八年级 · 计数
为进一步增强中小学生“知危险会避险“的意识,某校初三年级开展了系列交通安全知识竞赛,从中随机抽取30名学生两次知识竞赛的成绩（百分制），并对数据（成绩）进行收集、整理、描述和分析.下面给出了部分信息.a.这30名学生第一次竞赛成绩和第二次竞赛成绩得分情况统计图:b.这30名学生两次知识竟赛获奖情况相关统计表:|||参与奖|优秀奖|卓越奖||:---:|:---:|:---:|:---:|:---:||第一次竞赛|人数|10|10|10|||平均分|82|87|95||第二次竞赛|人数|2|12|16|||平均分|84|87|93|(规定：分数$geqslant90，$获卓越奖;$85<$分数$<90$,获优秀奖;分数$<85$,获参与奖)c.第二次竟赛获卓越奖的学生成绩如下:d.两次竞赛成绩样本数据的平均数、中位数、众数如下表:||平均数|中位数|众数||:---:|:---:|:---:|:---:||第一次竞赛|$m$|87.5|88||第二次竞赛|90|$n$|91|根据以上信息，回答下列问题:（1）小松同学第一次竞赛成绩是89分,第二次竞赛成绩是91分,在图中用“O”圈出代表小松同学的点;(2)直接写出$m,n$的值;（3）哪一次竞赛中初三年级全体学生的成绩水平较高?请说明你的理由（至少两个方面）.
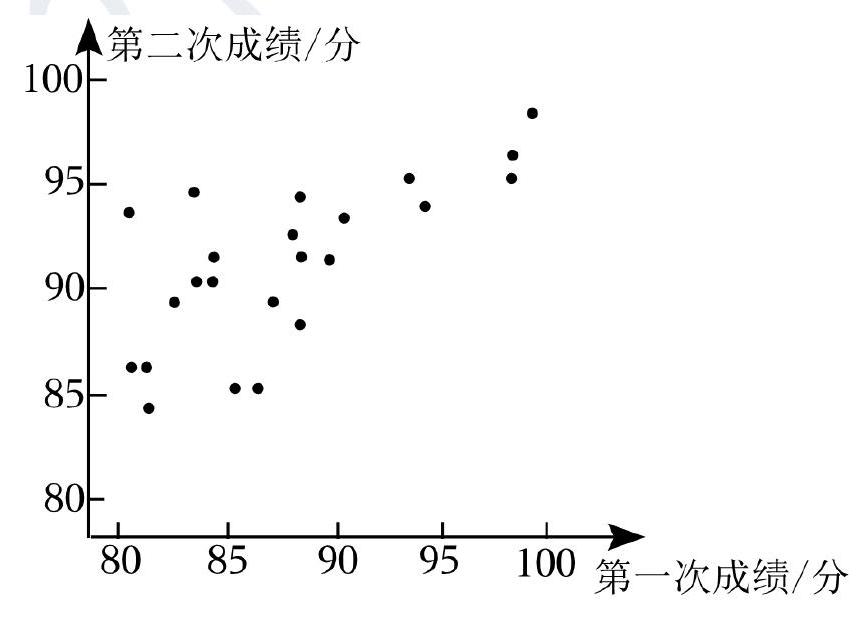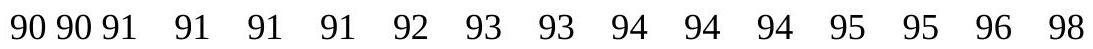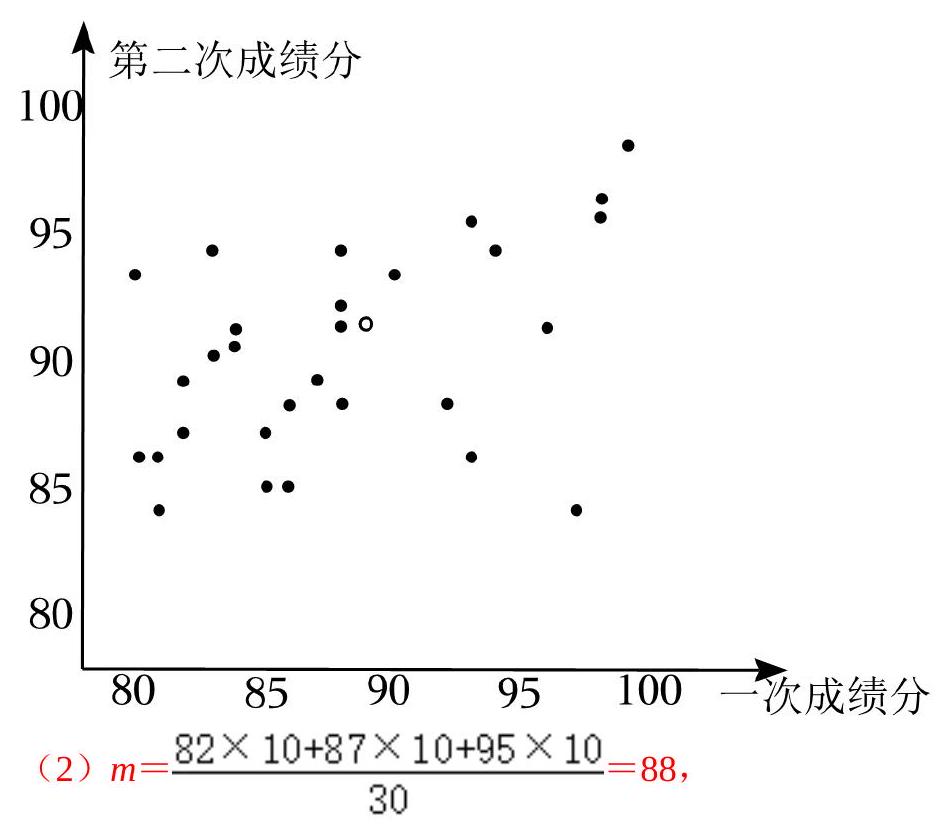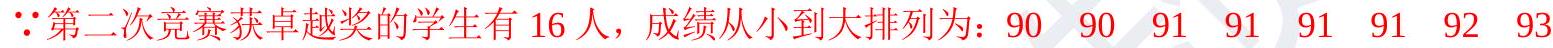
答案: （1）根据这30名学生第一次竟赛成绩和第二次竟赛成绩得分情况统计图可得横坐标是89,纵坐标是90的点即代表小松同学的点;(2)根据平均数和中位数的定义可得$m$和$n$的值;(3)根据平均数,众数和中位数这几方面的意义解答可得.【解析】解:(1)如图所示.$begin{array}{llllllll}93&94&94&94&95&95&96&98,end{array}$$therefore$第一和第二个数是30名学生成绩中第15和第16个数,$thereforen=frac{1}{2}(90+90)=90$,$thereforem=88,n=90$;(3)可以推断出第二次竞赛中初三年级全体学生的成绩水平较高,理由是:第二次竞赛学生成绩的平均数、中位数、众数都高于第一次竟赛。【点睛】本题考查了众数、中位数以及平均数,掌握众数、中位数以及平均数的定义是解题的关键.